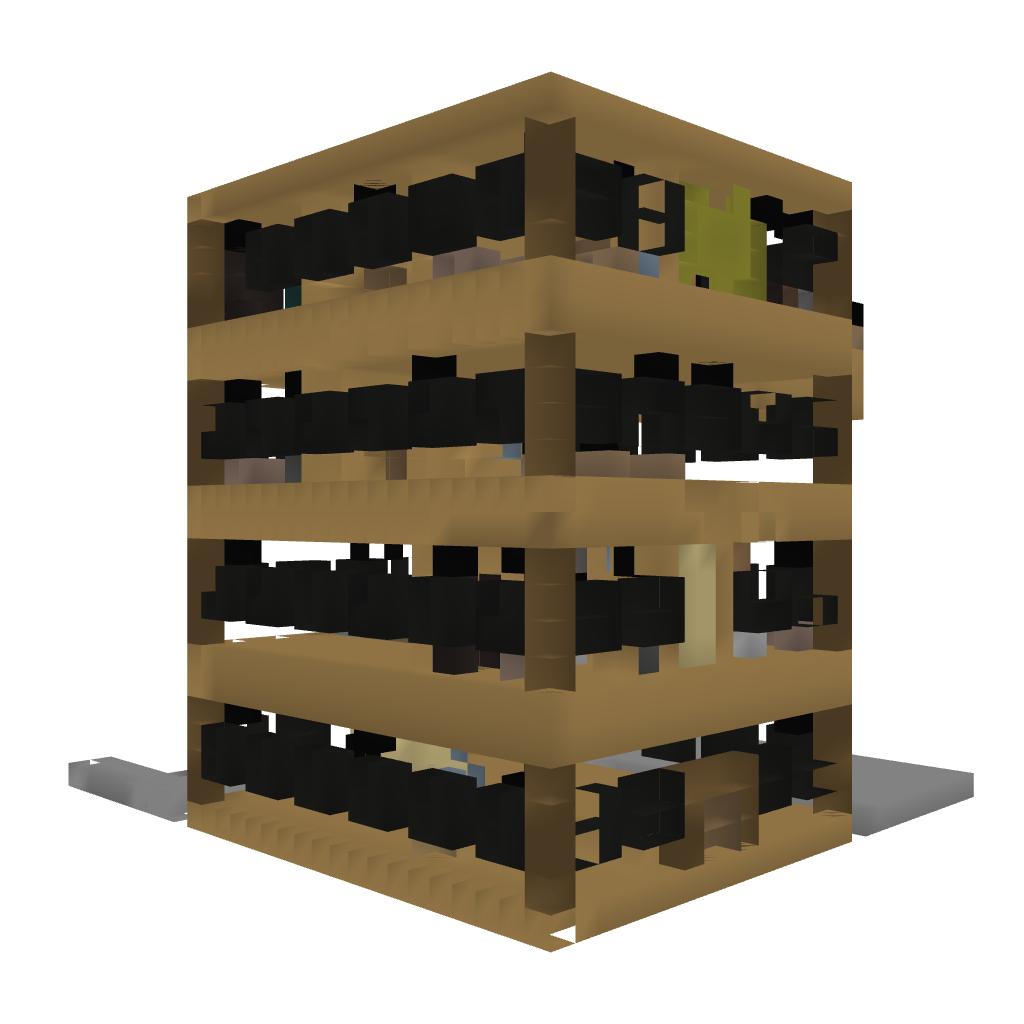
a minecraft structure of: the-luxus-home